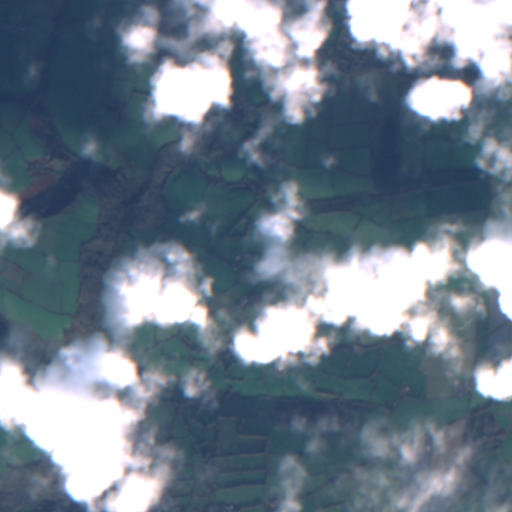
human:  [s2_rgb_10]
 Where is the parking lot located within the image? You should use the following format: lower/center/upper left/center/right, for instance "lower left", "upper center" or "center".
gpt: The parking lot is located in the upper right of the image.
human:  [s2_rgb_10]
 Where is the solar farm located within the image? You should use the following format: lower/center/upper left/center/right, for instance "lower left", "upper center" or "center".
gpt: The solar farm is located in the lower right of the image.
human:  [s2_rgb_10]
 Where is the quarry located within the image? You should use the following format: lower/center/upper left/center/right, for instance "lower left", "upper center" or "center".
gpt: There is no quarry in the image.